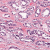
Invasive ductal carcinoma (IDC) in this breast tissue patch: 1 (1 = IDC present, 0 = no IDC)